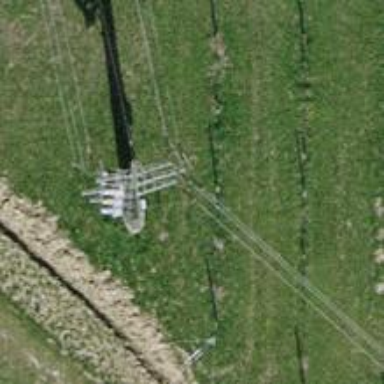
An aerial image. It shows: Power pole.